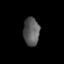
Tissue: prostate
Cell type: Epithelial cells
Senescence score: 0.3399
Nuclear area (px): 444
Mean DAPI intensity: 89.991